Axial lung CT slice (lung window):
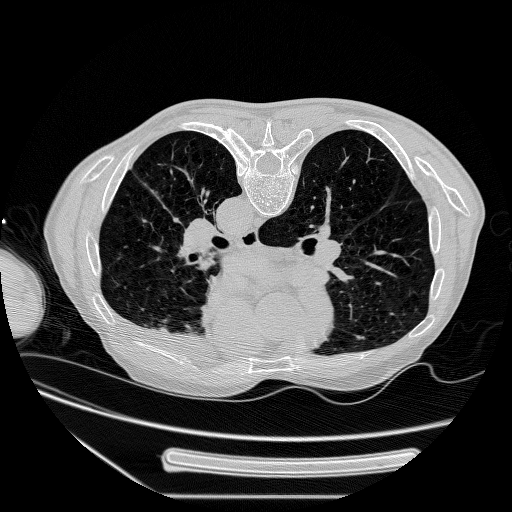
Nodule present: no